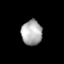
Tissue: lung
Cell type: Epithelial cells
Senescence score: 0.1973
Nuclear area (px): 504
Mean DAPI intensity: 174.768